Question: I'm working on a graphic with matplotlib in Python 3.4 that represents:
x = (months)
y = (12 values)
'''
import matplotlib.pyplot as plt
import numpy as np
import calendar
N = 12
mult = 12500
x = np.arange(N)
y = mult *np.random.randn(12)
plt.plot(x, y, 'r')
plt.xticks(x, calendar.month_name[1:13], rotation=20 )
plt.yticks(y, y)
plt.grid('on')
plt.margins(0.05)
plt.show()
'''
Tha labels of the yticks are the values in y, but when some values are very similar the ylabels overlap.
Example:

I've tried linespacing property, but it just works with each label it doesnt affect to the set.
How do I give some spacing to the ylabels or avoid that overlapping?
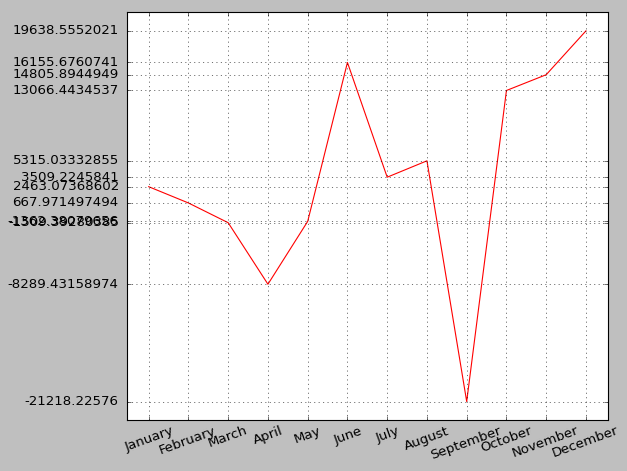
Answer: As pointed out in a comment by @jme: "As a person who reads a lot of graphs, I'd suggest that labeling the y-axis this way is kind of disorienting. I'd label the y-axis with regular intervals, and label the individual points with their y-coords. Like this, for example:
<URL>